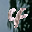
Label: 4